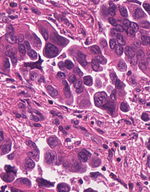
Tumor epithelial tissue: yes
Tumor-associated stroma tissue: yes
Normal tissue: no